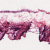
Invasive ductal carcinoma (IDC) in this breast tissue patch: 0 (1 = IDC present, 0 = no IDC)